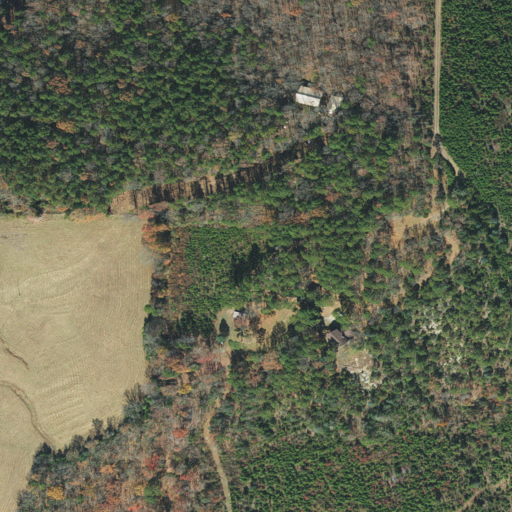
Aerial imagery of mountain in Arkansas named Brown Mountain containing evergreen forest, shrub, deciduous forest, pasture, mixed forest, open development, and grassland